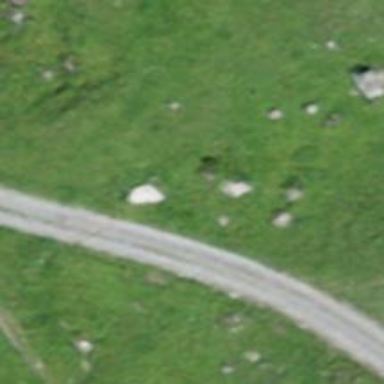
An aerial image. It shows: Gravel track with grade 2 quality.